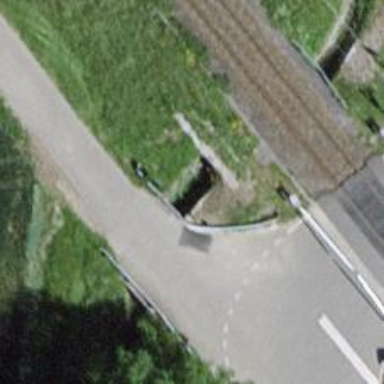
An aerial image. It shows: Culvert tunnel underneath ditch.